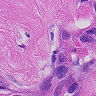
Metastatic tissue present: yes